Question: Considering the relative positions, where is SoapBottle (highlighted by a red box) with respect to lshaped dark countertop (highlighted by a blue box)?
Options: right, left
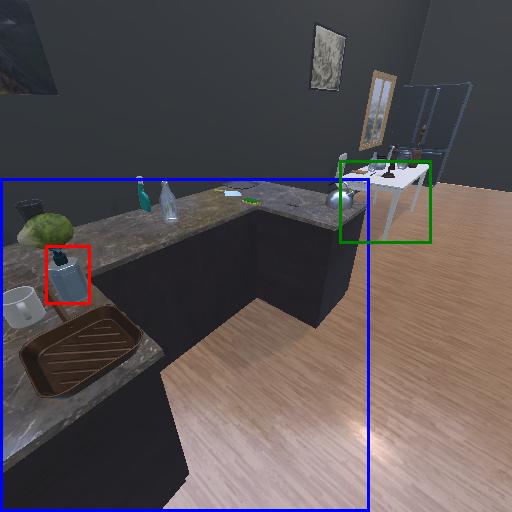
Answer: right